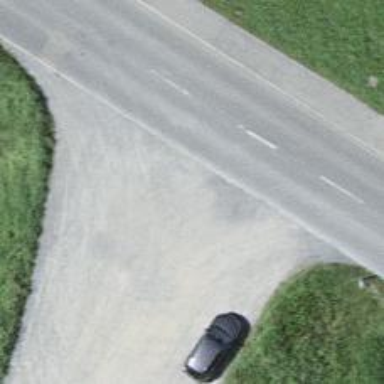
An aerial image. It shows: Road with "give way" sign.